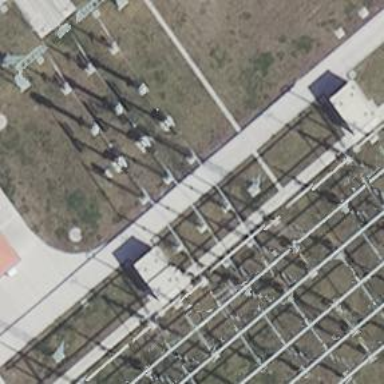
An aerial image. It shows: Outdoor switch with three cables connected.